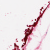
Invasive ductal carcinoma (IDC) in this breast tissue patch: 0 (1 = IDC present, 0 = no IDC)